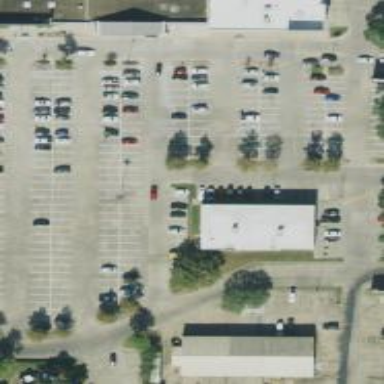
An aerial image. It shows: Parking space.